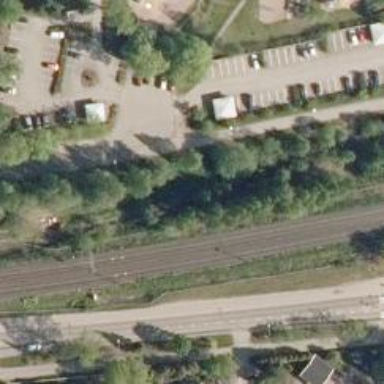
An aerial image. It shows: Railway signal with catenary mast.